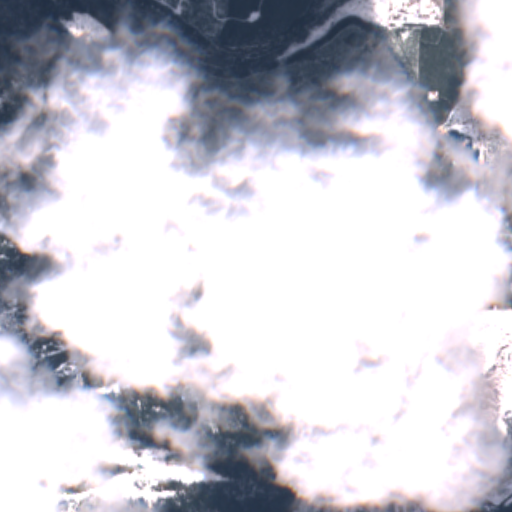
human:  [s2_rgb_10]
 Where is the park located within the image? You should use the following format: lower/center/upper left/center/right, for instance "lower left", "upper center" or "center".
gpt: The park is located in the upper right of the image.
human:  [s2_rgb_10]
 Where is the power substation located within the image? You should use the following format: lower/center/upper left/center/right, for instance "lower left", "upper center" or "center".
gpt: The power substation is located in the lower right of the image.
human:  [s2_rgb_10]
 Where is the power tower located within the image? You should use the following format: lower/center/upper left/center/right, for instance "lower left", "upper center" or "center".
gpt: The power tower is located in the right of the image.
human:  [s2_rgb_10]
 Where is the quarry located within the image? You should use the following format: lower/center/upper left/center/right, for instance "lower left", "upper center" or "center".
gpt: The quarry is located in the upper right of the image.
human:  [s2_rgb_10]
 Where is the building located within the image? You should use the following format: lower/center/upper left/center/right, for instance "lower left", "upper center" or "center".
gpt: The building is located in the right of the image.
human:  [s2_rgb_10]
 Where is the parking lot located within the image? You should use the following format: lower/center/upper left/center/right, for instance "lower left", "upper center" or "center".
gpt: There is no parking lot in the image.